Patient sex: F
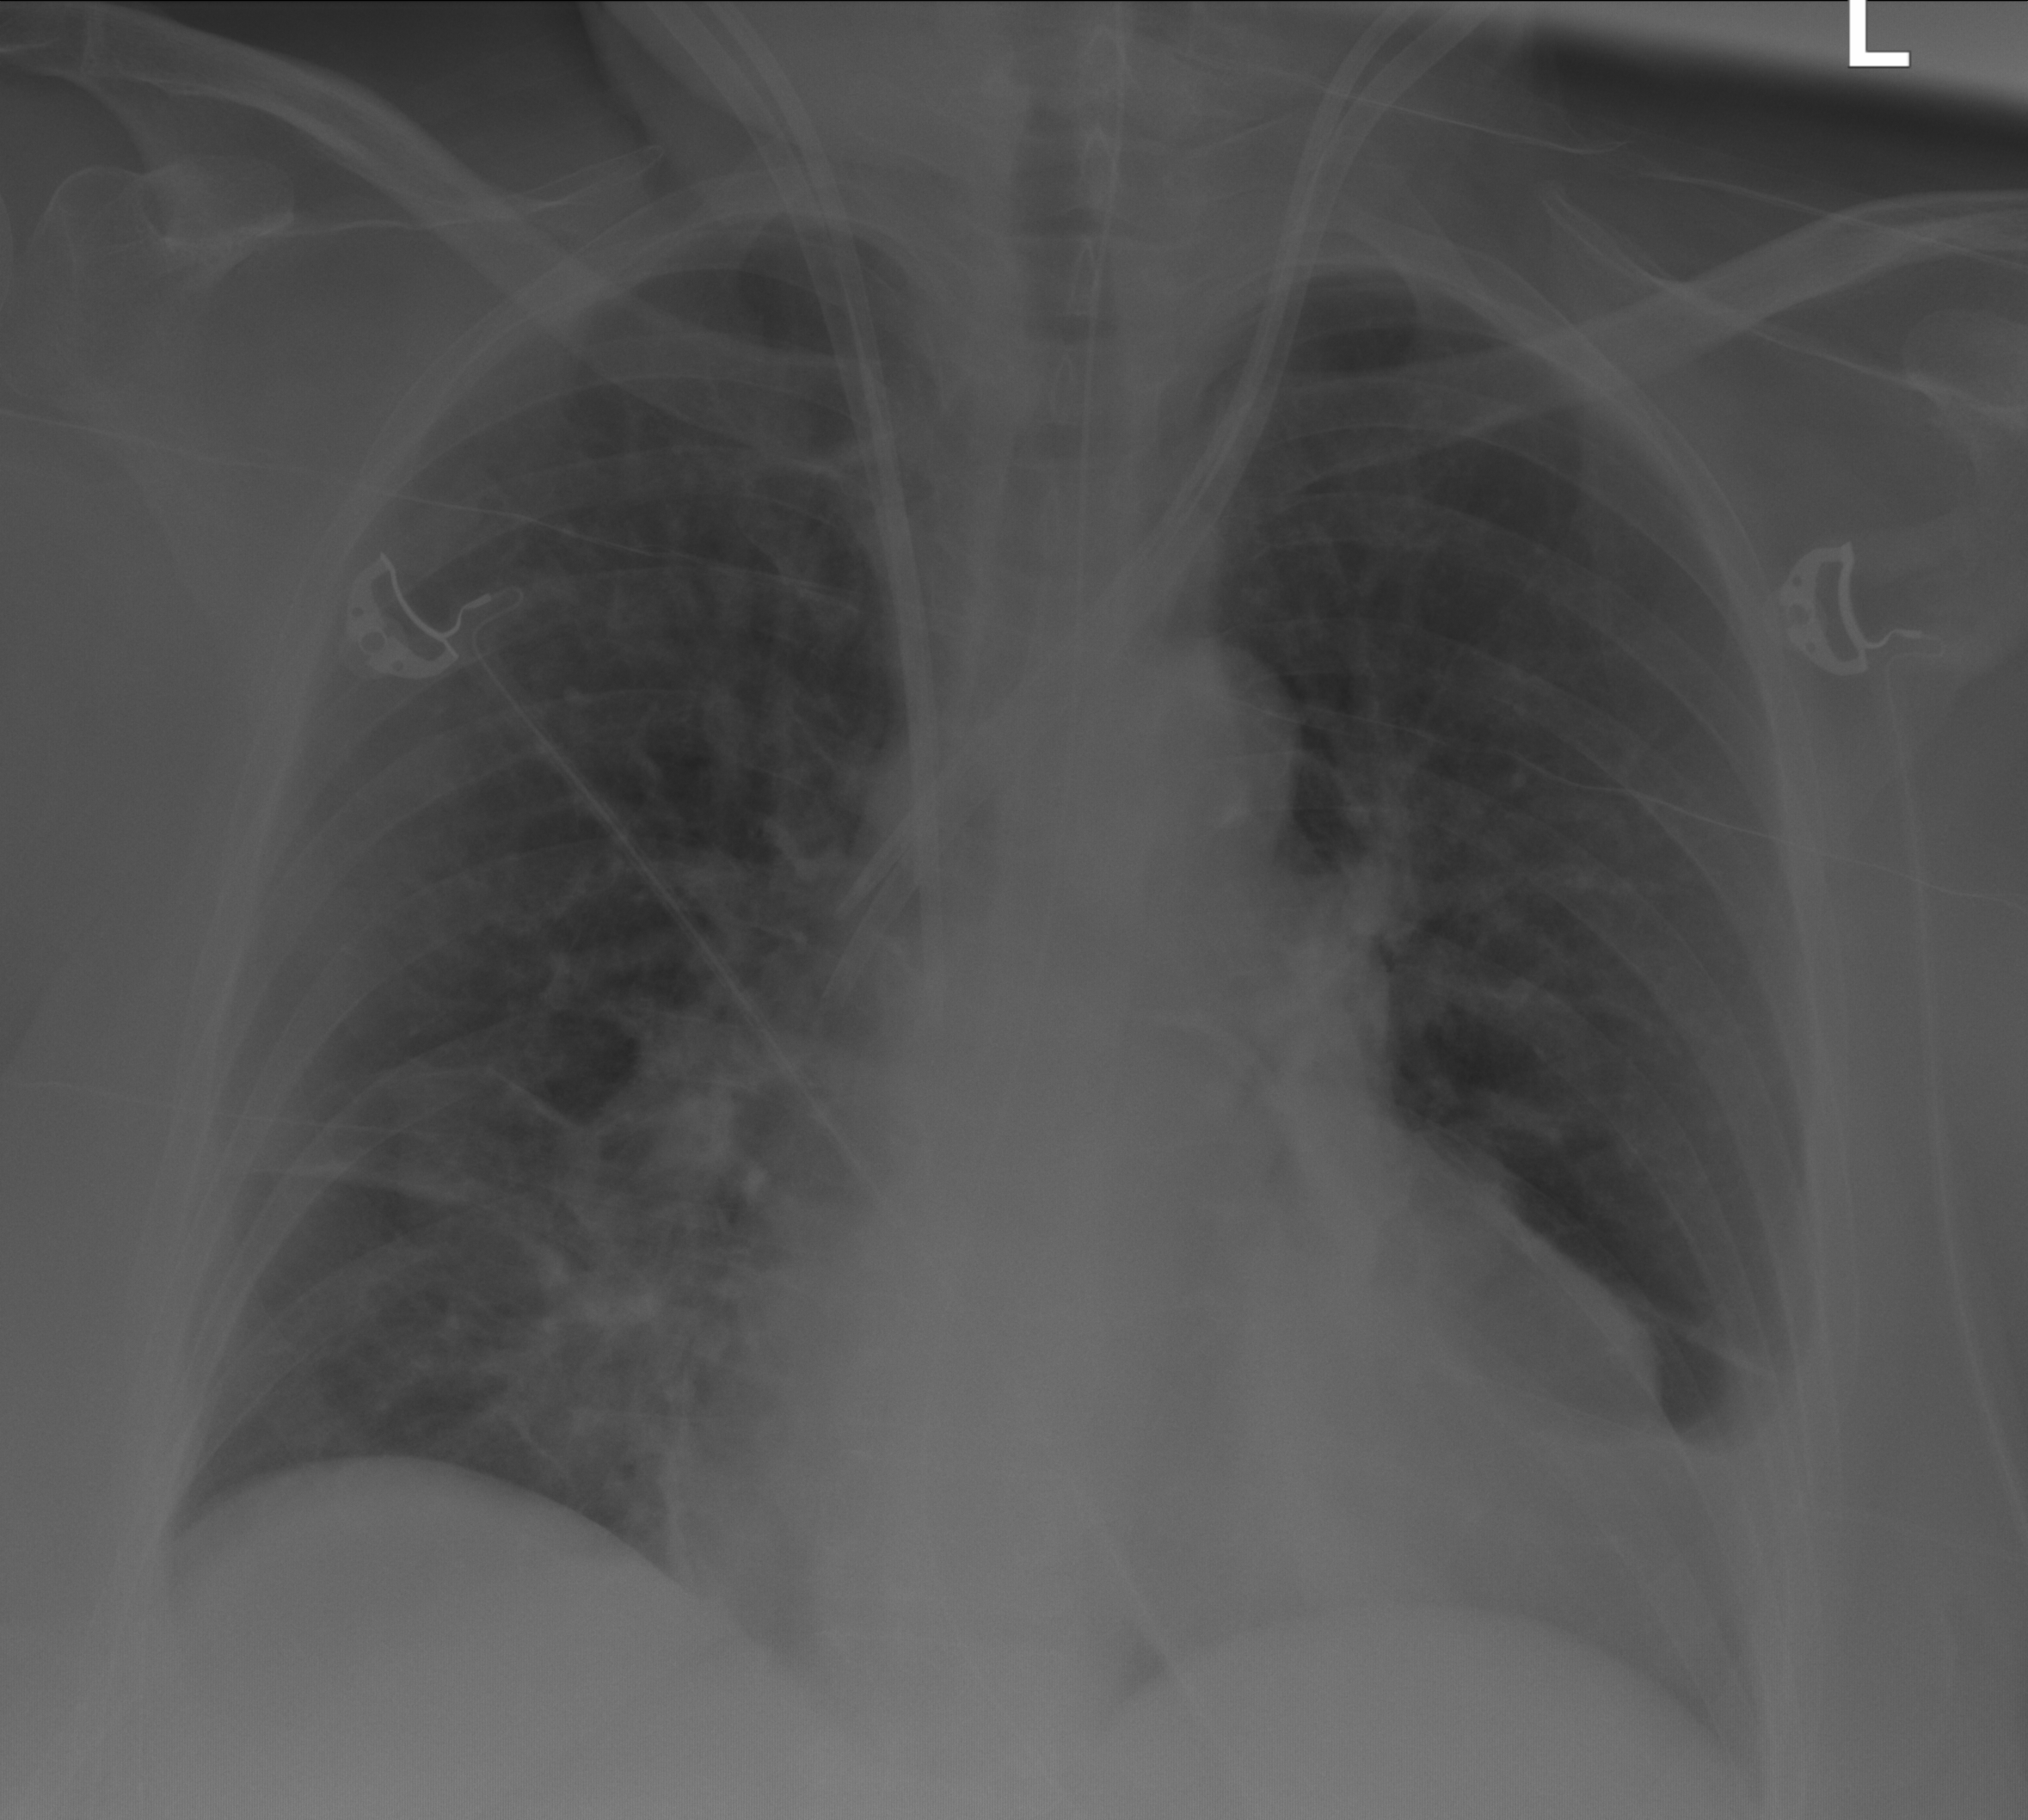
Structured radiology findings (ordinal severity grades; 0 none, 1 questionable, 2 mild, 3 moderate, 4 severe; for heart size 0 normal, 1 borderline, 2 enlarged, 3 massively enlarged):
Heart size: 1
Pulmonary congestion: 0
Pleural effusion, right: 0
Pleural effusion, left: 2
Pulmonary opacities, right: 0
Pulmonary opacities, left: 0
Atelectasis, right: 2
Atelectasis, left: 2